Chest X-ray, PA view. Patient: 47 years old, sex M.
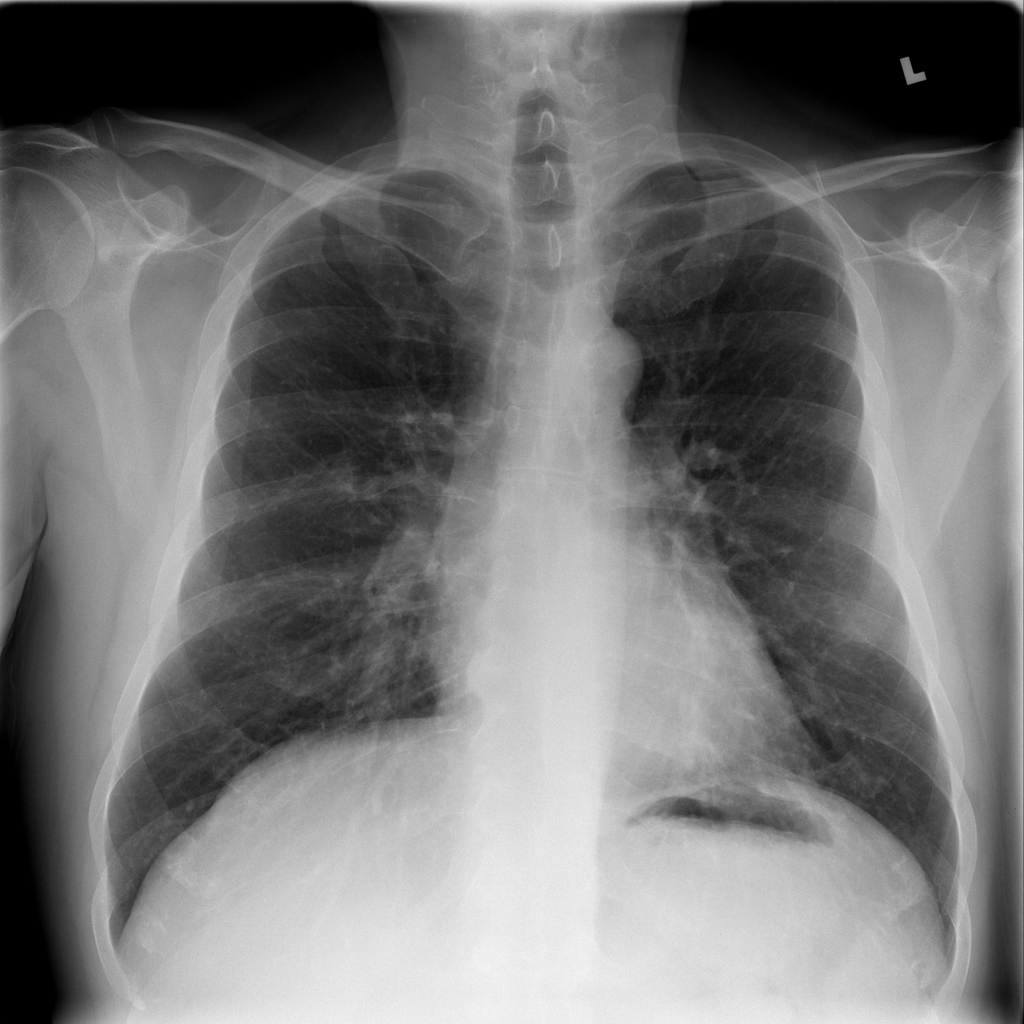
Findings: Infiltration